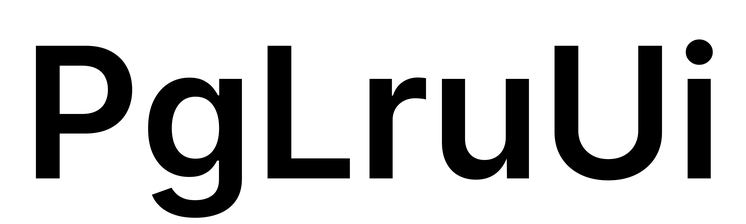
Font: Inter_SemiBold